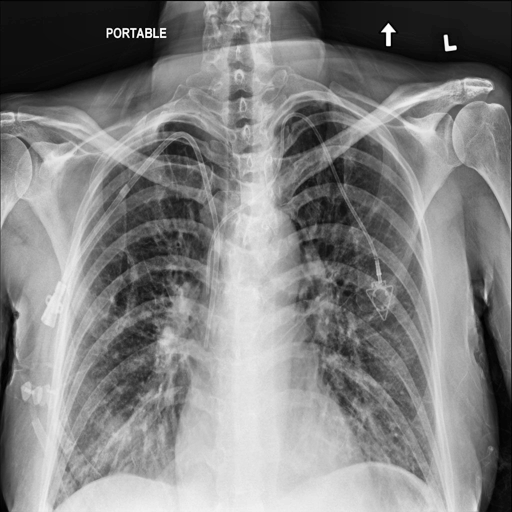
Finding: NORMAL